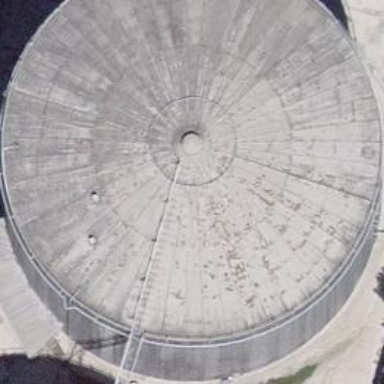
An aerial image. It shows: Building with storage tank.